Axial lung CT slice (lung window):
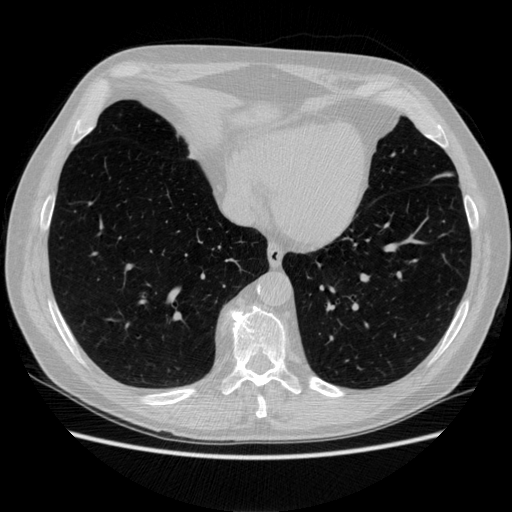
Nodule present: no